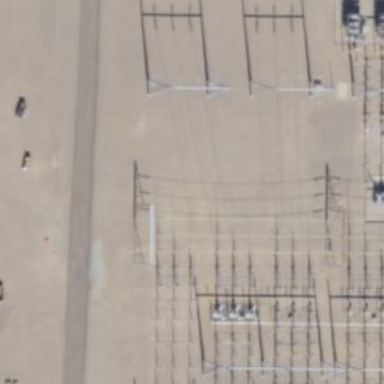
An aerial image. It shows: Power tower.